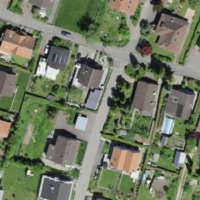
EUNIS habitat code: 55
Species observed at this site:
Levisticum officinale
Veronica filiformis